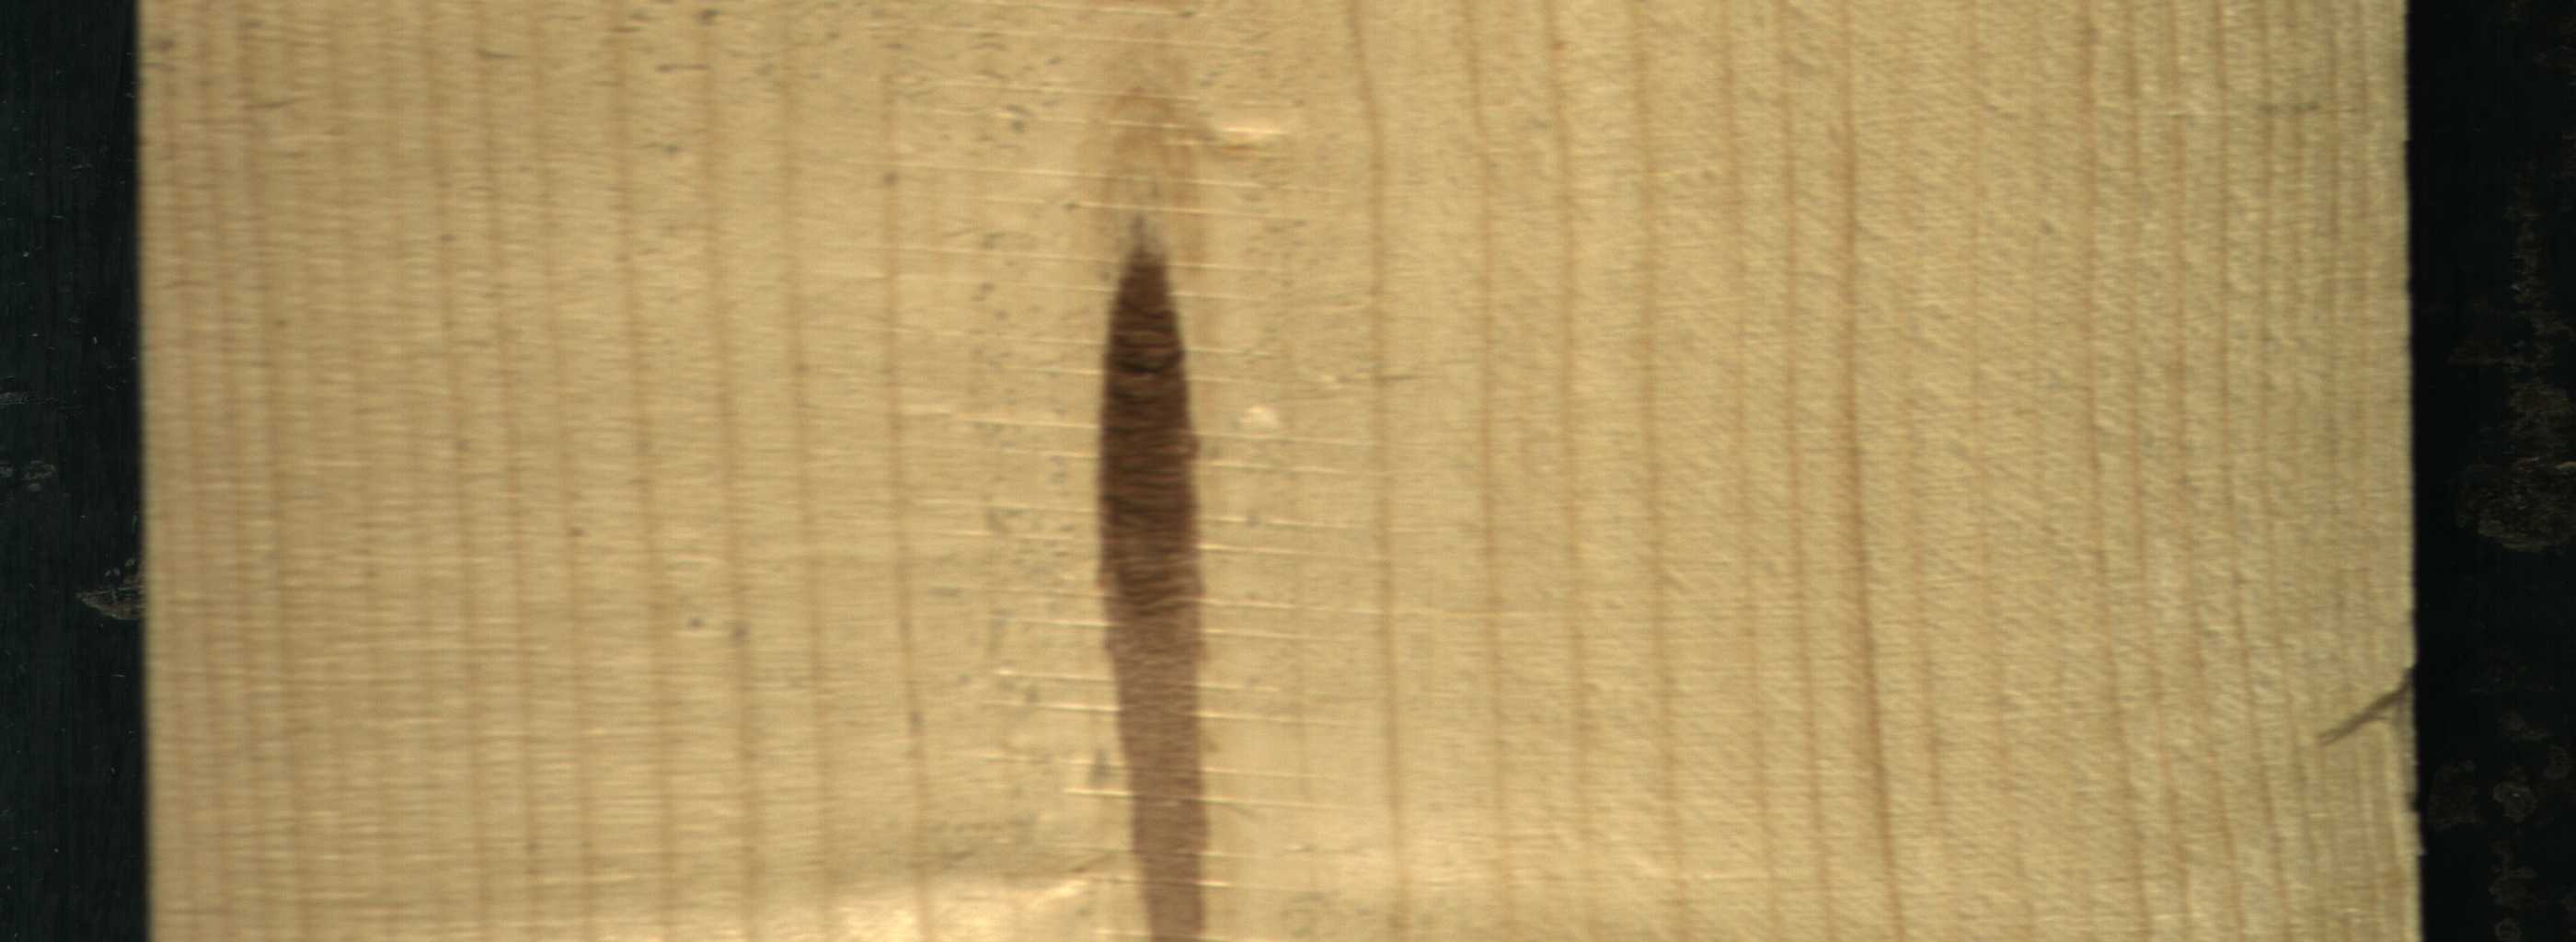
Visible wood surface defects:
Marrow